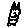
Label: cat